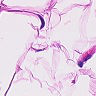
Metastatic tissue present: no